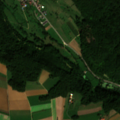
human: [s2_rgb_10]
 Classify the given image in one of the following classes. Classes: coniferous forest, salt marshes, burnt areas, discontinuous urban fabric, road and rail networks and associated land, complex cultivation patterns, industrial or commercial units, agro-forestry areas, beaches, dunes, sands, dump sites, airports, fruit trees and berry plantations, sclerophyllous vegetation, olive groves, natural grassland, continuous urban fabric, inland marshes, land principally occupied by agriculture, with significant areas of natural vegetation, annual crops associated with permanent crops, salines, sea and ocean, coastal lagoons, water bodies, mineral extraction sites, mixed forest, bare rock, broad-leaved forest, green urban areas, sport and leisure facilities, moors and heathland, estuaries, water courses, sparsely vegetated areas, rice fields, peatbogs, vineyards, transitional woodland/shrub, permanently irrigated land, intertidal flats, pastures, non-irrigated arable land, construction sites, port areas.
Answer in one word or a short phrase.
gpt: discontinuous urban fabric, non-irrigated arable land, complex cultivation patterns, mixed forest